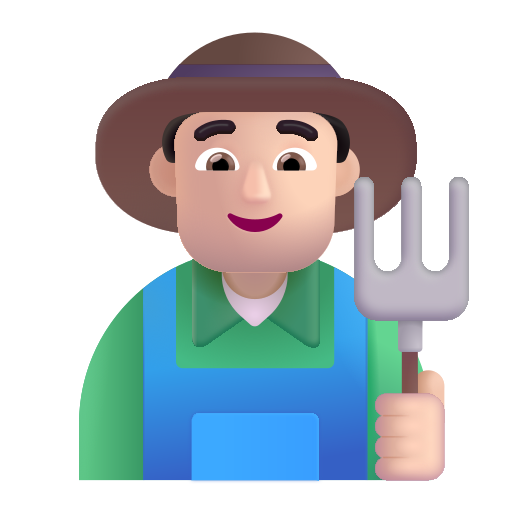
man farmer color light